Aerial crown-view tile of a tropical tree (Barro Colorado Island, Panama), acquired 20250317:
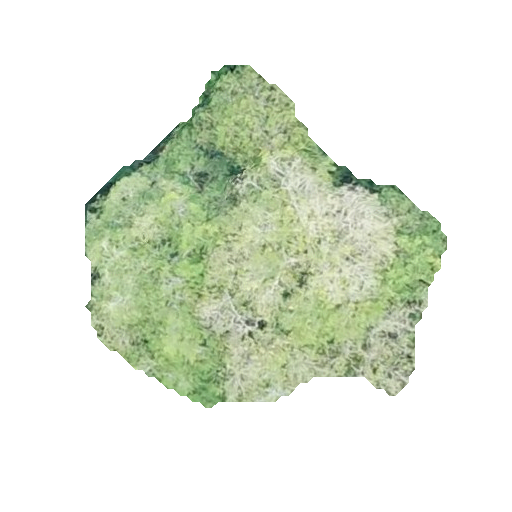
Species: Guapira myrtiflora
GBIF accepted scientific name: Guapira myrtiflora
Crown area: 121.177 m²